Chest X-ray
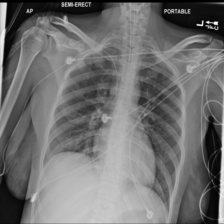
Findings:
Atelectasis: negative
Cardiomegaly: negative
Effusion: negative
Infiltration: negative
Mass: negative
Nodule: negative
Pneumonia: negative
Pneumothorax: negative
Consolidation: negative
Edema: negative
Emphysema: negative
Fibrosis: negative
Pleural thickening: negative
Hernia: negative